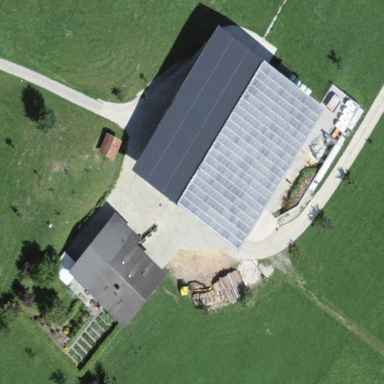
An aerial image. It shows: Farmyard area.